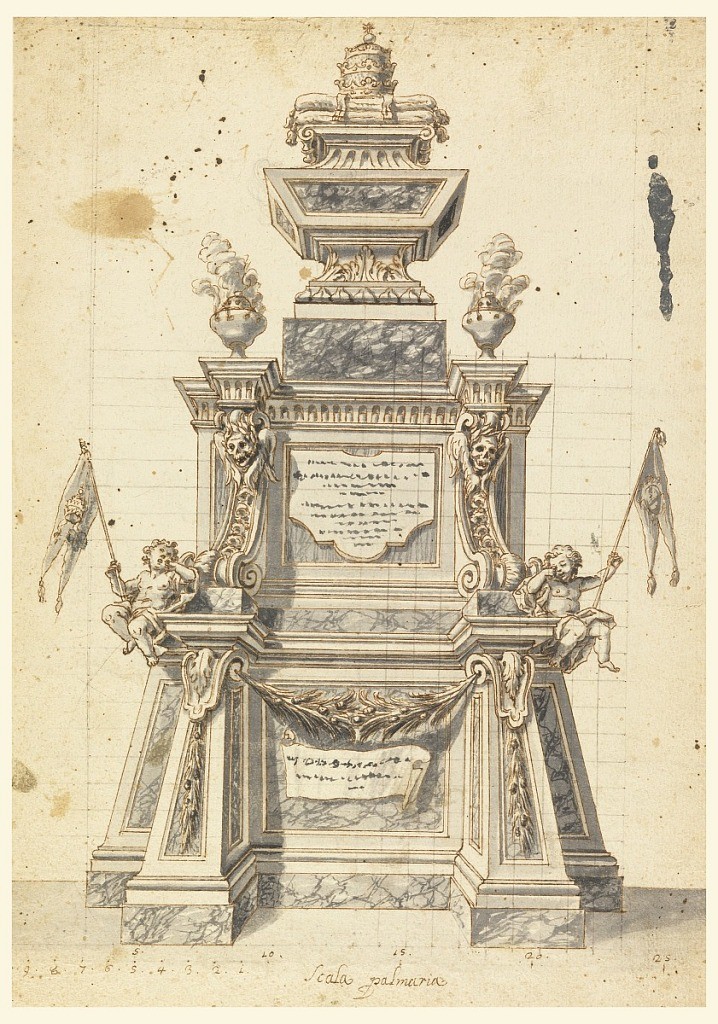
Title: Design for a Catafalque for the Memorial Service of a Pope, probably Clement XI
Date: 1721
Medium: Pen and black ink, brush and sepia, gray watercolor on paper
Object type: Drawing
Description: A tower-like structure, with, on top, the tiered papal crown upon two cushions. Two crying angels with standards, the left depicting the crown, the right depicting the coat of arms of Clement XI (only the shield with the charges).